Question: I am using Microsoft Team Foundation Server via Powershell.
The task I want to do is to get and set "Steps" for a given work item of type "Test Case".
For some reason unknown to me, TFS stores such information as , where the HTML elements are written using , in order not to mess up with the XML.
Here's an example:
'''
<steps id="0" last="3">
<step id="2" type="ValidateStep">
<parameterizedString isformatted="true">
&lt;DIV&gt;&lt;P&gt;I do this and that&lt;/P&gt;&lt;/DIV&gt;
</parameterizedString>
<parameterizedString isformatted="true">
&lt;DIV&gt;&lt;P&gt;&amp;nbsp;&lt;/P&gt;&lt;/DIV&gt;
</parameterizedString>
<description/>
</step>
<step id="3" type="ActionStep">
<parameterizedString isformatted="true">
&lt;DIV&gt;&lt;DIV&gt;&lt;P&gt;I do something else &lt;BR/&gt;&lt;/P&gt;&lt;/DIV&gt;&lt;/DIV&gt;
</parameterizedString>
<parameterizedString isformatted="true">
&lt;DIV&gt;&lt;P&gt;This happens &lt;BR/&gt;&lt;/P&gt;&lt;/DIV&gt;
</parameterizedString>
<description/>
</step>
</steps>
'''
Which appears as:

How can I get the "bare text" of each item? For instance, 'This happens' out of '&lt;DIV&gt;&lt;P&gt;This happens &lt;BR/&gt;&lt;/P&gt;&lt;/DIV&gt;'.
Do I have to write my own parser or is there already something that I can use?
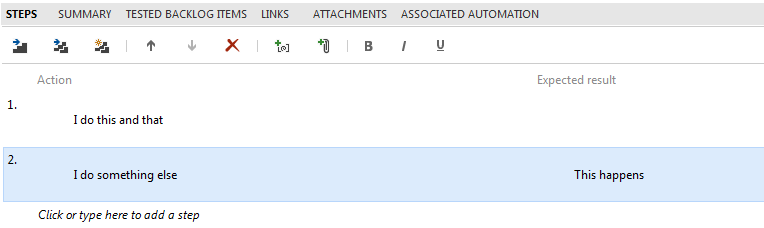
Answer: There's something in the 'System.Web' namespace that can help you:
'''
PS> add-type -AssemblyName system.web
PS> [System.Web.HttpUtility]::HtmlDecode("Baskin & Robbins")
Baskin & Robbins
'''
I read your question again and you want more than that. It's a little tricky if you are not familiar with both xml and html semantics, so here's a script for you that I knocked together. I hope you can modify it for your needs.
'''
add-type -AssemblyName system.web
$raw = @'
<steps id="0" last="3">
<step id="2" type="ValidateStep">
<parameterizedString isformatted="true">
&lt;DIV&gt;&lt;P&gt;I do this and that&lt;/P&gt;&lt;/DIV&gt;
</parameterizedString>
<parameterizedString isformatted="true">
&lt;DIV&gt;&lt;P&gt;&amp;nbsp;&lt;/P&gt;&lt;/DIV&gt;
</parameterizedString>
<description/>
</step>
<step id="3" type="ActionStep">
<parameterizedString isformatted="true">
&lt;DIV&gt;&lt;DIV&gt;&lt;P&gt;I do something else &lt;BR/&gt;&lt;/P&gt;&lt;/DIV&gt;&lt;/DIV&gt;
</parameterizedString>
<parameterizedString isformatted="true">
&lt;DIV&gt;&lt;P&gt;This happens &lt;BR/&gt;&lt;/P&gt;&lt;/DIV&gt;
</parameterizedString>
<description/>
</step>
</steps>
'@
$xml = [xml]$raw
$xml.steps.step | foreach-object {
write-host ('Processing {0}...' -f $_.type)
$_.parameterizedString | foreach-object {
# decode html entities
$html = [System.Web.HttpUtility]::HtmlDecode($_.innerText)
# let's hope the html is balanced and valid xhtml (matching begin/end tags)
# assumption is that the innermost <P> wraps the desired text
# match with xpath
$text = ([xml]$html).SelectSingleNode('//P/text()').value
write-host "Text: '$text'"
}
}
'''